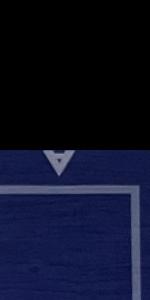
Label: Empty